Aerial crown-view tile of a tropical tree (Barro Colorado Island, Panama), acquired 20241014:
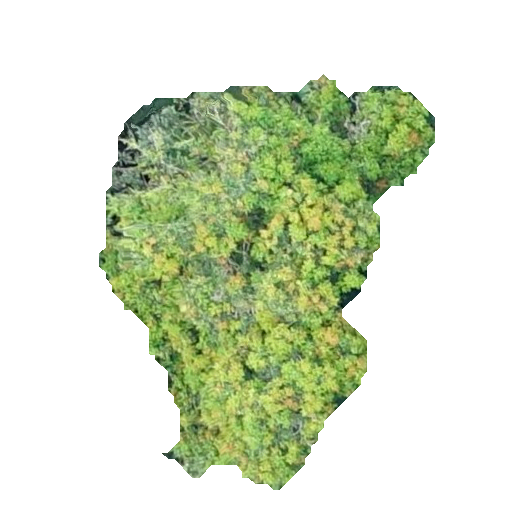
Species: Protium stevensonii
GBIF accepted scientific name: Tetragastris panamensis
Crown area: 137.881 m²